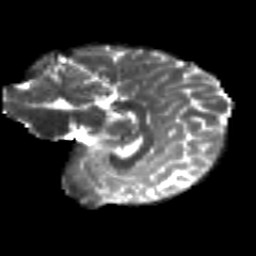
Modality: T2w
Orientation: sagittal
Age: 28
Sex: female
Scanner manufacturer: siemens
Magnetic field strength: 3 T
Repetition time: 8.8 s
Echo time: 0.085 s